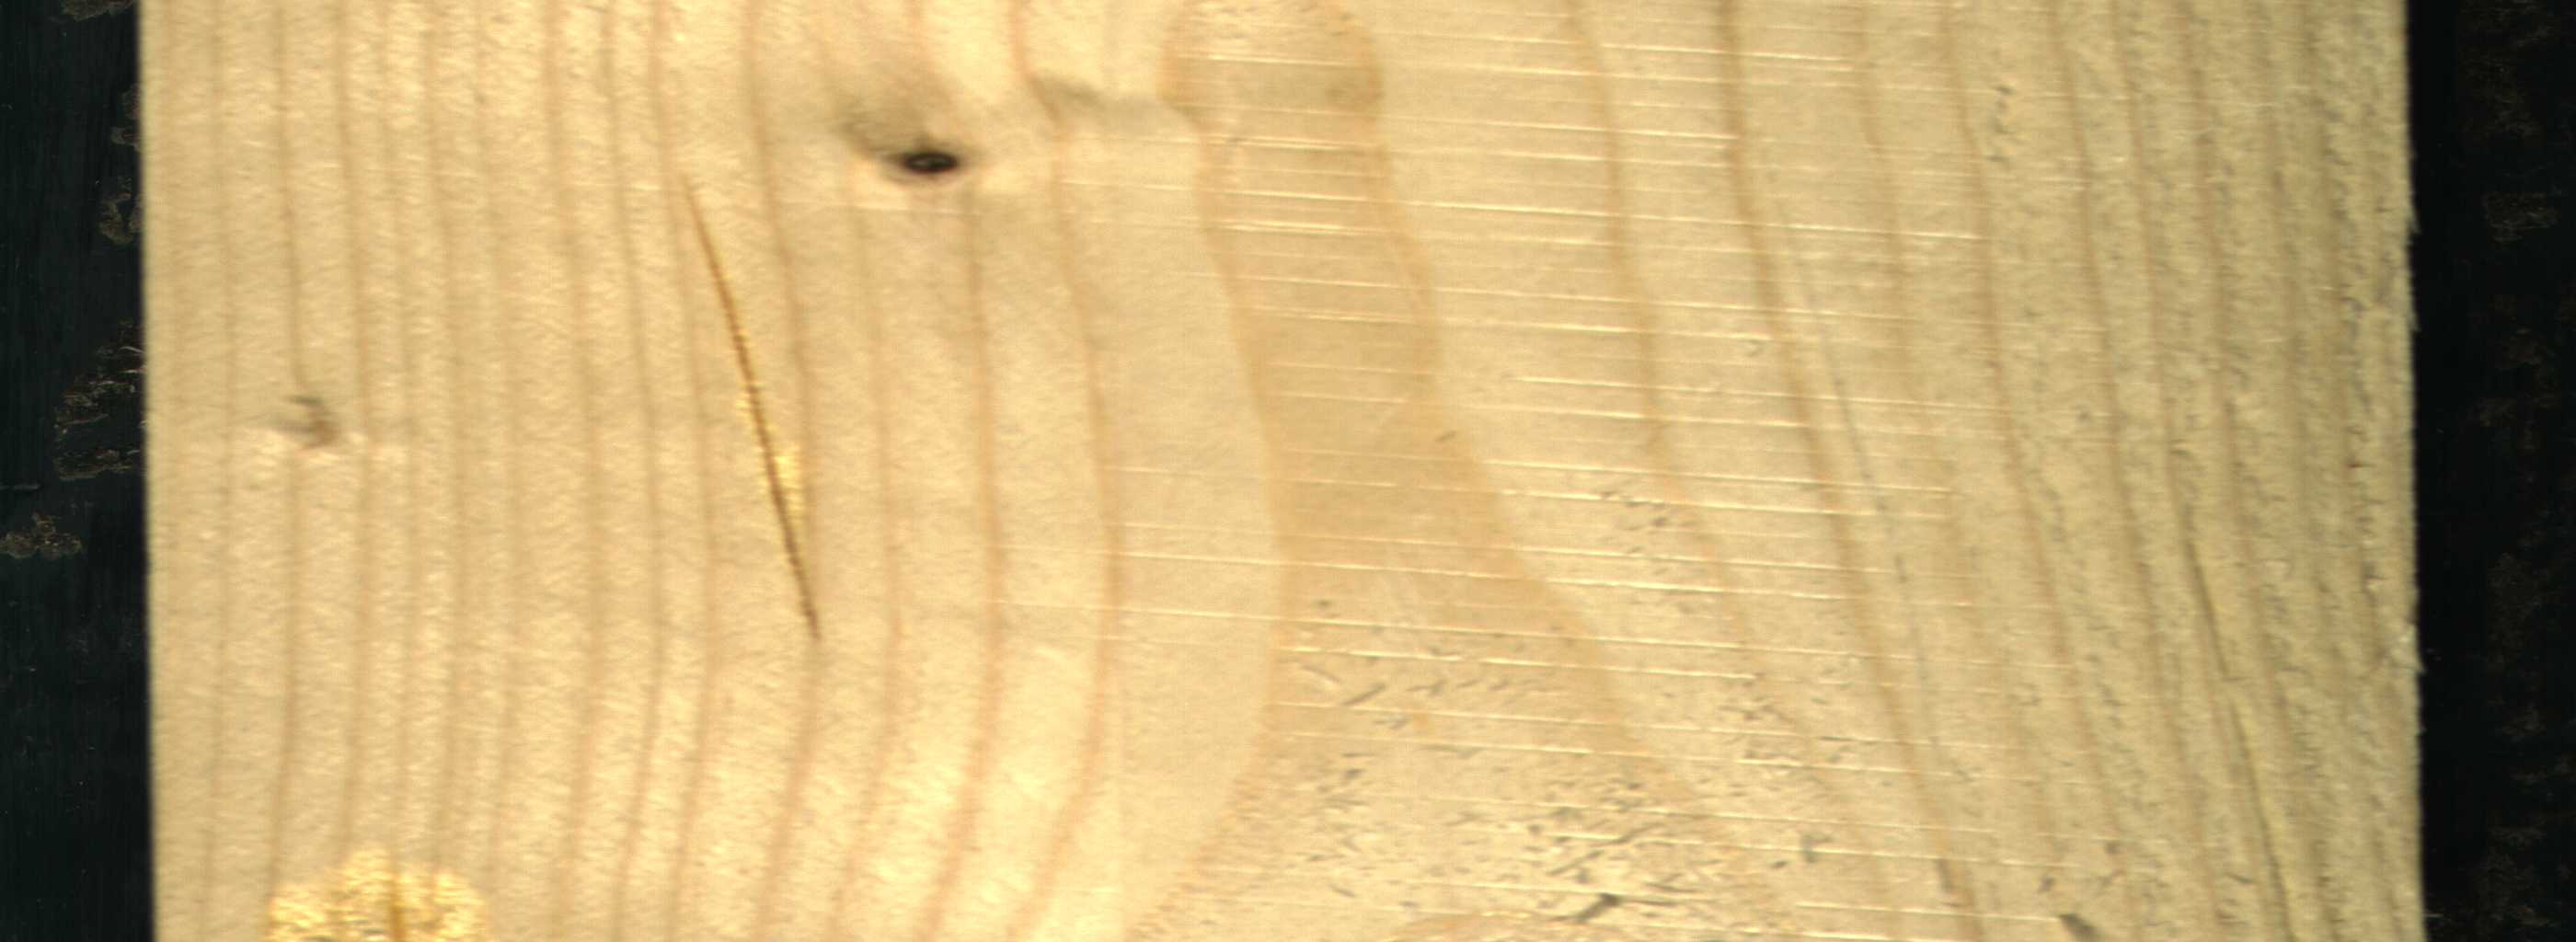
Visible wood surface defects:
resin
resin
Dead_Knot